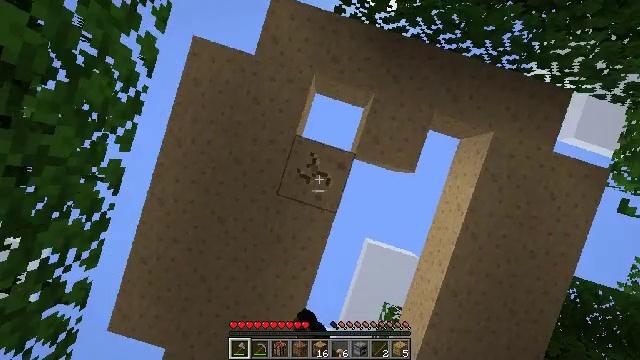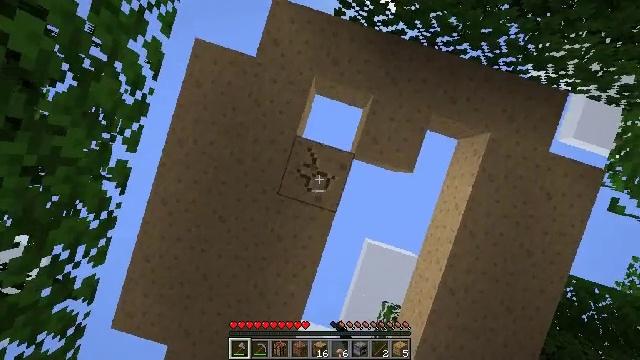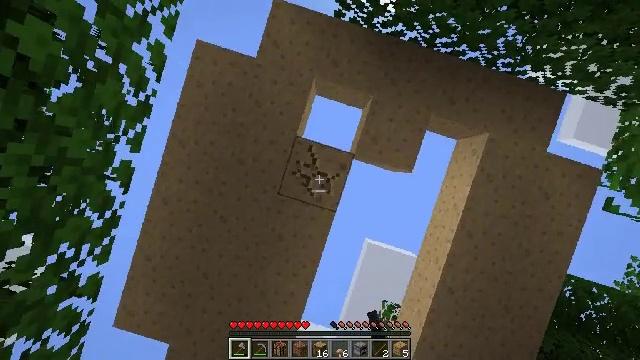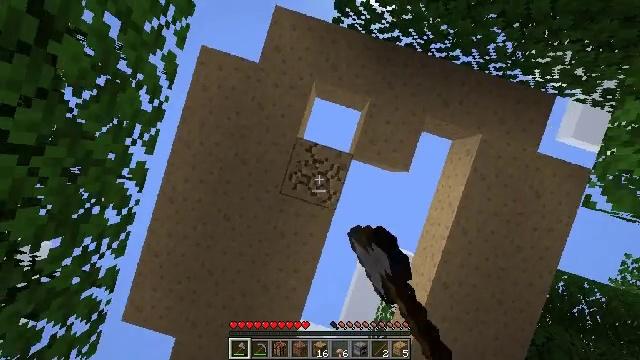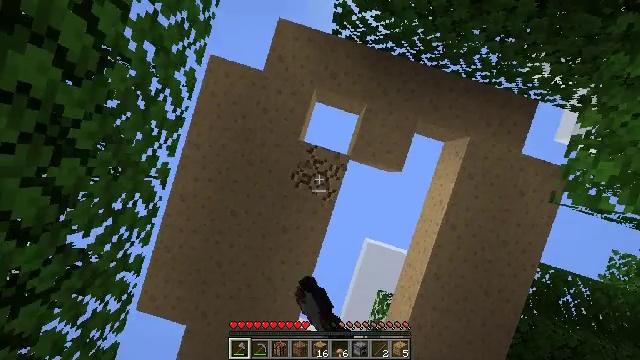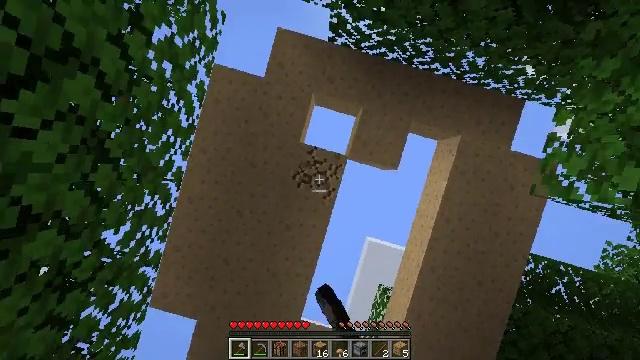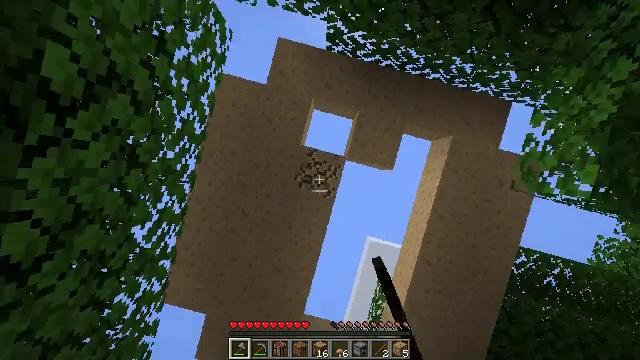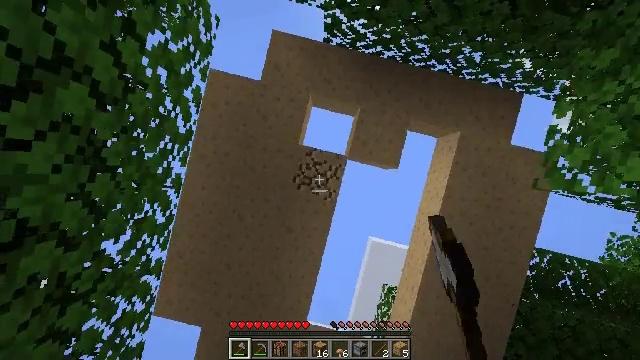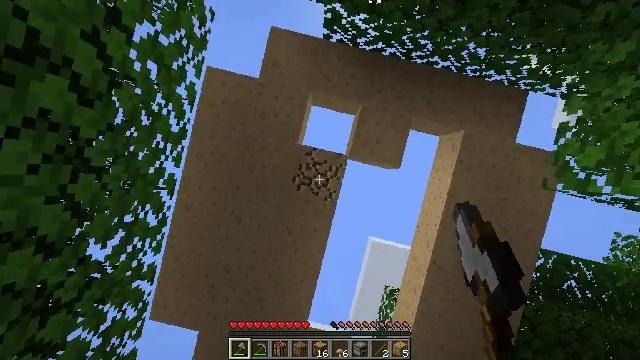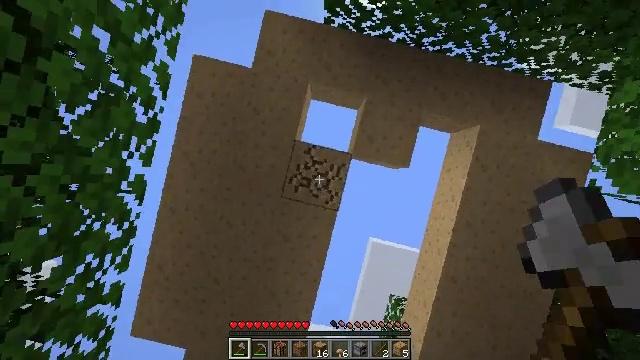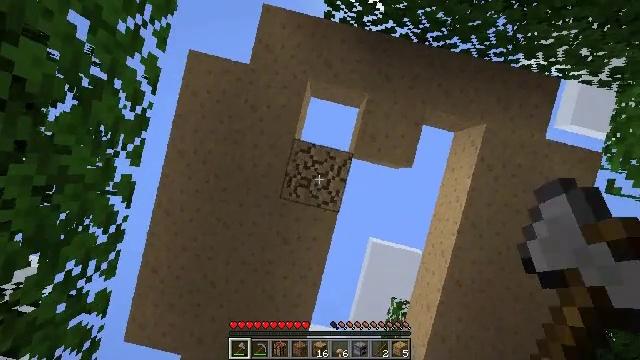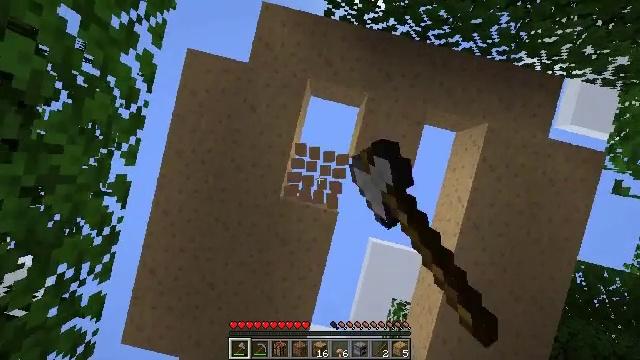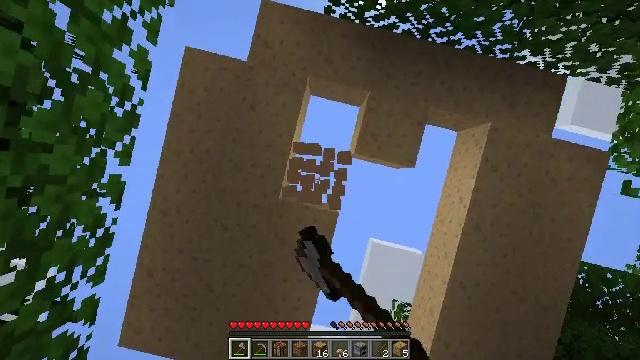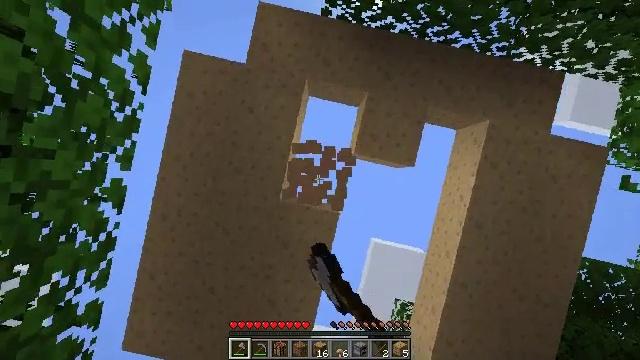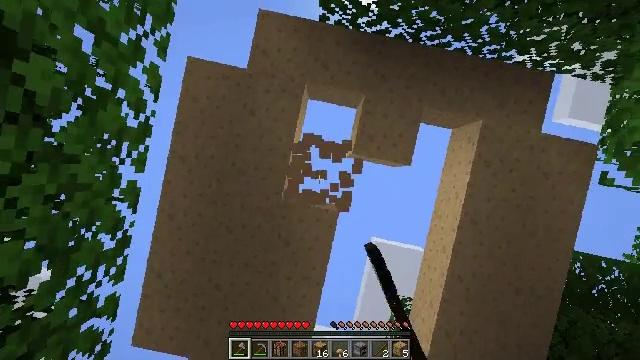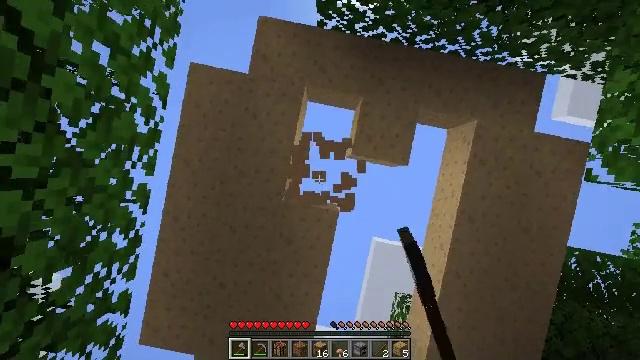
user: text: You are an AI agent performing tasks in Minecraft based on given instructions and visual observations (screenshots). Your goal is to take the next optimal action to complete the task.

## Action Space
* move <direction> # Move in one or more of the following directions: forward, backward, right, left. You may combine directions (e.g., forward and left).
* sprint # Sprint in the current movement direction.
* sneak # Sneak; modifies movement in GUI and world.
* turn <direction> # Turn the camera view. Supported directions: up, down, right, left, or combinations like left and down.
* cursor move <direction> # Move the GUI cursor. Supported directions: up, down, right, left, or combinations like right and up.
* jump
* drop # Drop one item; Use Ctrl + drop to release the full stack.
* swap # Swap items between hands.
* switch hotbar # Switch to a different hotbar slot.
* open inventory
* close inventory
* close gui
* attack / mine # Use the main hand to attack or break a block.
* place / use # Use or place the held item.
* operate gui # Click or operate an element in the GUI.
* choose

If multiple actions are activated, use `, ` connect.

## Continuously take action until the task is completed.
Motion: motion action
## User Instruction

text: Gather brown mushroom block as building material.
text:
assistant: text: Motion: attack / mine, jump
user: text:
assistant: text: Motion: attack / mine, jump
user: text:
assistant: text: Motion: attack / mine, jump
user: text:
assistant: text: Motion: attack / mine, jump
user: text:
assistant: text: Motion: turn left, attack / mine, jump
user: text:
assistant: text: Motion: attack / mine, jump
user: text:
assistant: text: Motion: turn left, attack / mine, jump
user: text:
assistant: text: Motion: attack / mine, jump
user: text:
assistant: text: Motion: attack / mine, jump
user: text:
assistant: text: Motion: attack / mine, jump
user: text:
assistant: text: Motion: attack / mine, jump
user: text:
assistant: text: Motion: attack / mine, jump
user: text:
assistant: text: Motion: turn left, attack / mine, jump
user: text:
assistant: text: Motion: attack / mine, jump
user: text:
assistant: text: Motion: attack / mine, jump
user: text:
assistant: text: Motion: attack / mine, jump
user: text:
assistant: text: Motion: attack / mine, jump
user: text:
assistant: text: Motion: attack / mine, jump
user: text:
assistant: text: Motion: attack / mine, jump
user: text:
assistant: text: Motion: attack / mine, jump
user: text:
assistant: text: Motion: attack / mine, jump
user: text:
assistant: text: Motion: turn left, attack / mine, jump
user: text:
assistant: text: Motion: turn left and down, attack / mine, jump
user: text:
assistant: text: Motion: turn left and down, attack / mine, jump
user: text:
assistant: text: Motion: move forward, turn down, attack / mine, jump
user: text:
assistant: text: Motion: move forward, attack / mine, jump
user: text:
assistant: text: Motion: move forward, attack / mine, jump
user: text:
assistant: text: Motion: move forward, attack / mine, jump
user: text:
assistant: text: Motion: move forward, attack / mine, jump
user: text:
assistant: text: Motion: move forward, attack / mine, jump